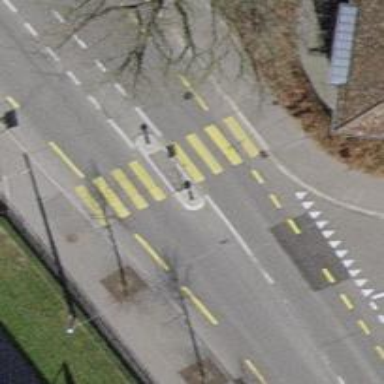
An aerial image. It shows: Kerb serving as barrier.